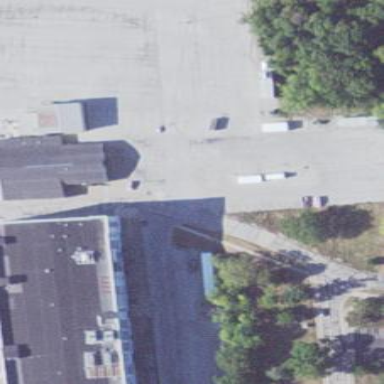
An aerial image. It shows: Parking area with surface.